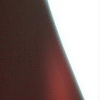
Label: sunburn